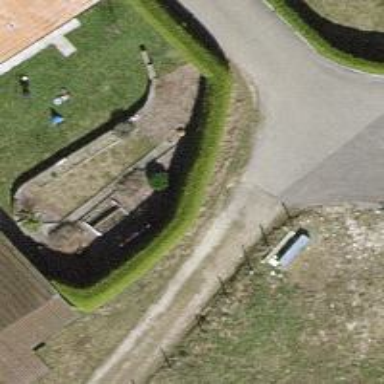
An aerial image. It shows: Hedge barrier.